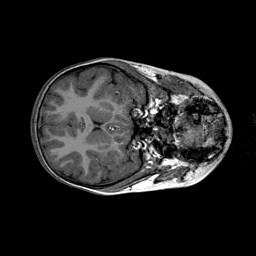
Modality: T1w
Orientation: axial
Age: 7
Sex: male
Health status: ill